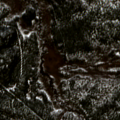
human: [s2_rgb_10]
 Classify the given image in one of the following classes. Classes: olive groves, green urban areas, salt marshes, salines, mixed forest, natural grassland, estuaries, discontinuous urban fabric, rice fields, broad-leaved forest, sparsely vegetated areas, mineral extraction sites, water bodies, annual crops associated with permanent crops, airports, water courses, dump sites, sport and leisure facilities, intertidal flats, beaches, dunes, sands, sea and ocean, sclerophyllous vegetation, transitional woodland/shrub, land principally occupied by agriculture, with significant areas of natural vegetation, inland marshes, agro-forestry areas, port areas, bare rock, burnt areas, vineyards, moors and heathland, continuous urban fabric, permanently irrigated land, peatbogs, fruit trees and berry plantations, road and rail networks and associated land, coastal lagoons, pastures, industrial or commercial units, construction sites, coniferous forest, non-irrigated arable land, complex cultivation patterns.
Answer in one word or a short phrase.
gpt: coniferous forest, mixed forest, transitional woodland/shrub